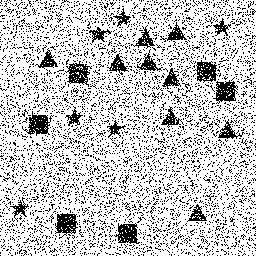
Squares: 6
Triangles: 9
Stars: 6
Total shapes: 21